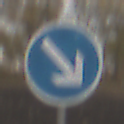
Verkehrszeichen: VorgeschriebeneVorbeifahrtRechts
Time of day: MorningAfternoon
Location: Outdoor (Nature)
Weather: Overcast
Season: NotSpecified
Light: Natural